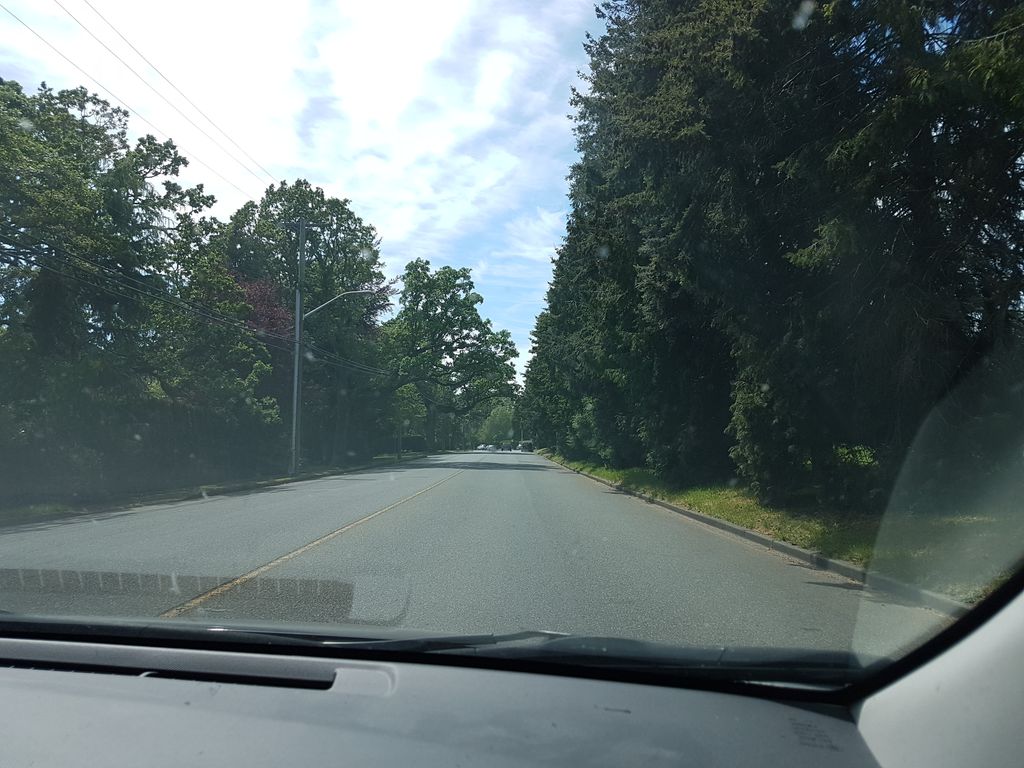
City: victoria